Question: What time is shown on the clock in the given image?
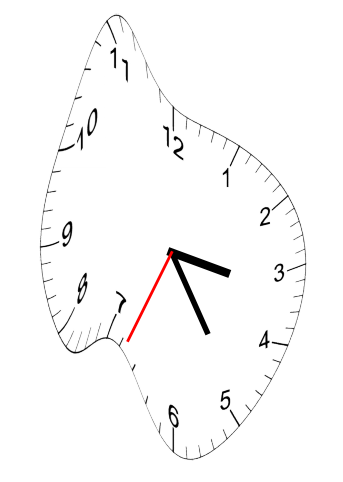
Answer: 03:24:34